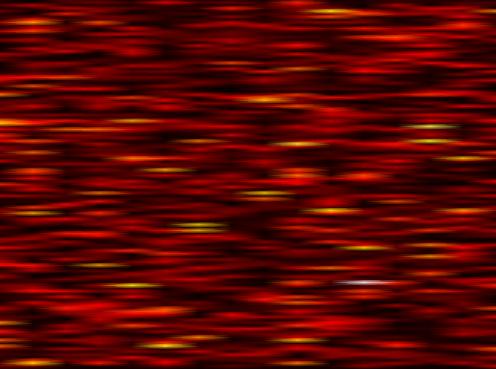
Label: OFDM